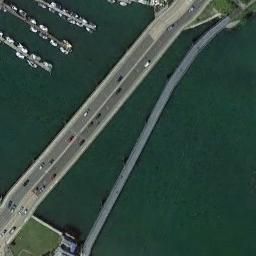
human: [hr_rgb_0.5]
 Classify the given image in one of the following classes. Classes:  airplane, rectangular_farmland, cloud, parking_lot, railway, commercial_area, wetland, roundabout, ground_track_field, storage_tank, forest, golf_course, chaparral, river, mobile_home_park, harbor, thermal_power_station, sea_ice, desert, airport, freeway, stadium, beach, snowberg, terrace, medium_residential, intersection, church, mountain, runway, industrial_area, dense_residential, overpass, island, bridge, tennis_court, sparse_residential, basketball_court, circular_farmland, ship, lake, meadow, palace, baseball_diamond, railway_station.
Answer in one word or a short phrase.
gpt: bridge